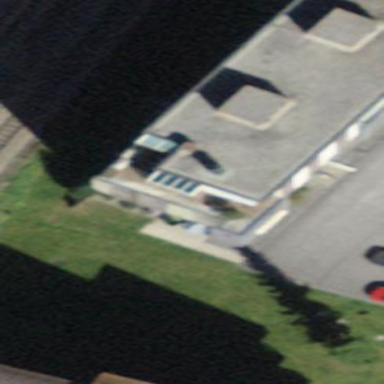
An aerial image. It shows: Apartment building with flat roof.